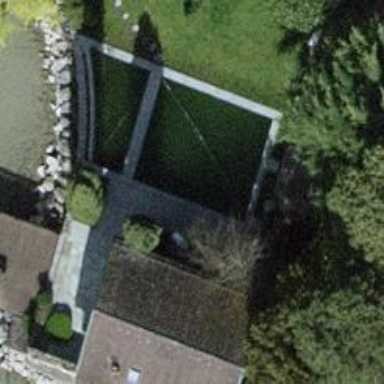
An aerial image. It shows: Swimming pool located in leisure land.